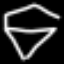
Label: diamond